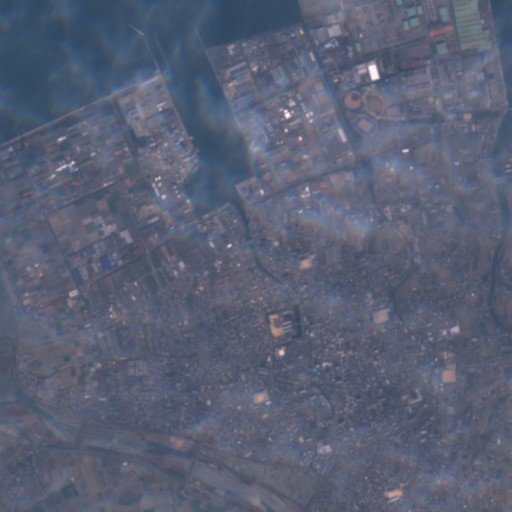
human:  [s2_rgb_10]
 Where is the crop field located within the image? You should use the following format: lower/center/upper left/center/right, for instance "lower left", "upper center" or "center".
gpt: The crop field is located in the lower right of the image.
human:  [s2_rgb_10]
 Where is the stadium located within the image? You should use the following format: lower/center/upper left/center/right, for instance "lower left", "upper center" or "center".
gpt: The stadium is located in the upper right of the image.
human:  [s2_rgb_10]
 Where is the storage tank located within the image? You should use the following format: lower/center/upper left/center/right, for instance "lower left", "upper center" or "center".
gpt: The storage tank is located in the upper center of the image.
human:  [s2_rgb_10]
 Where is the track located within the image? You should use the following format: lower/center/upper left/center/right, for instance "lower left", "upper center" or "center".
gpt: The track is located in the upper right of the image.
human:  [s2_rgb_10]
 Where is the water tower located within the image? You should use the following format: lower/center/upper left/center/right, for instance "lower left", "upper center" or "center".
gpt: The water tower is located in the lower right of the image.
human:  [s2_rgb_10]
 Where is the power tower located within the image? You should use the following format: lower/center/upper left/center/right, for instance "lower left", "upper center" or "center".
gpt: There is no power tower in the image.